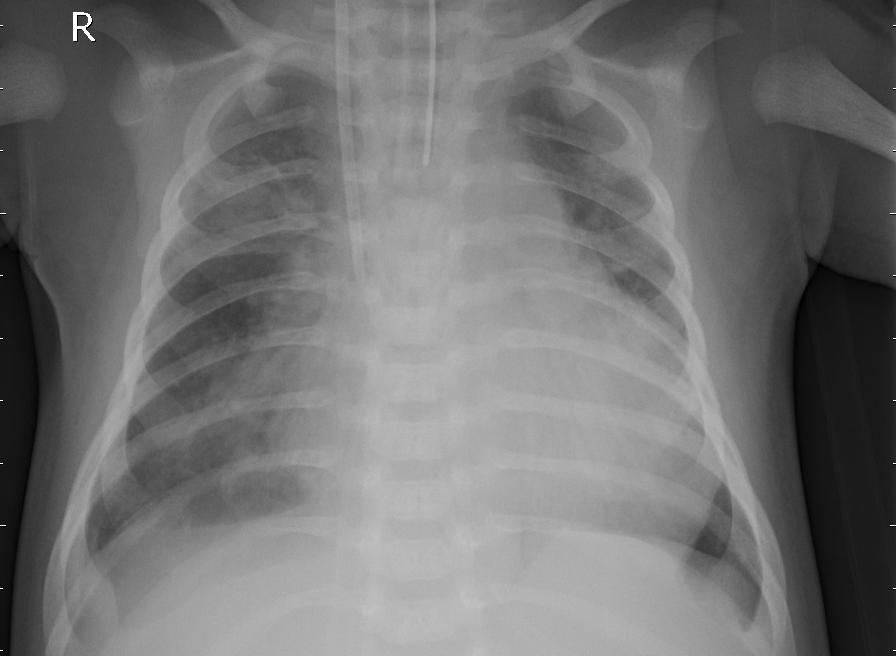
Diagnosis: PNEUMONIA